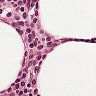
Metastatic tissue present: no